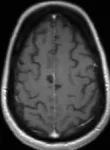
MRI of the brain after the lesionectomy. (D) Two years after onset of EPC, T2 FLAIR sequence shows stable postsurgical changes. In addition, no asymmetric brain volume loss was noted.
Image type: radiology (mri)